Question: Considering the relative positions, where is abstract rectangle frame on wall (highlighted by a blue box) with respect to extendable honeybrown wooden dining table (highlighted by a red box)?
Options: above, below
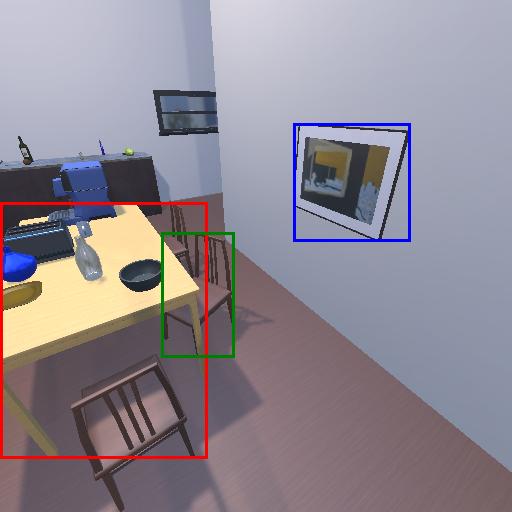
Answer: above